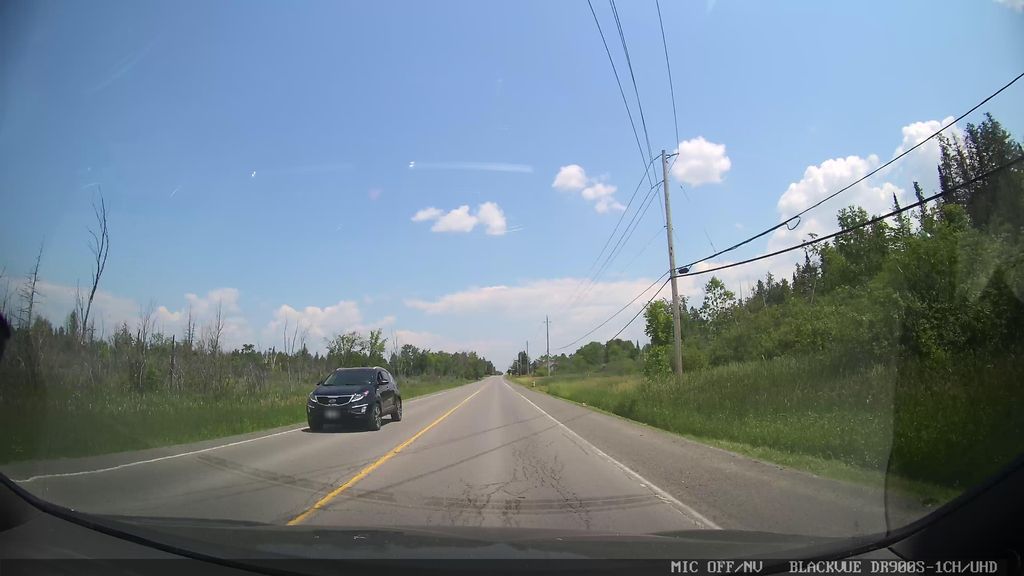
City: ottawa-gatineau